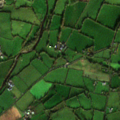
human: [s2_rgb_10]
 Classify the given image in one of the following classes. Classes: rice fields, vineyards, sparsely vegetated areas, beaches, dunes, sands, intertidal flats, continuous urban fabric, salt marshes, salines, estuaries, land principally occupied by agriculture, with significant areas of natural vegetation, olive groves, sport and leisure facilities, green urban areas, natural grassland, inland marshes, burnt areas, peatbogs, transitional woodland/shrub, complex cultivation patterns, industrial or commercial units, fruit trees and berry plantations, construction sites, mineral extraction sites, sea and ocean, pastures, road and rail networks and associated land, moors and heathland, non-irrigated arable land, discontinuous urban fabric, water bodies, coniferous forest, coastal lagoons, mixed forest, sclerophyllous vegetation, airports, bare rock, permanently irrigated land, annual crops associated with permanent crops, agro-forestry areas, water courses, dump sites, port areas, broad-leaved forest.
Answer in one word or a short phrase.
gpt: pastures